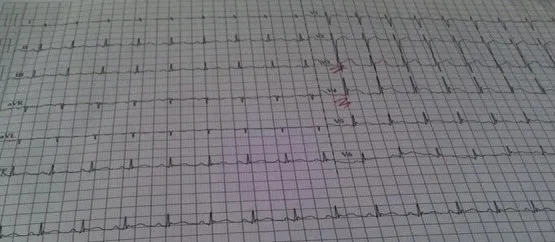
The electrocardiogram showed ST segment elevation in leads V1, V2, V3, DII, DIII and AVF.
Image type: electrography (ekg)